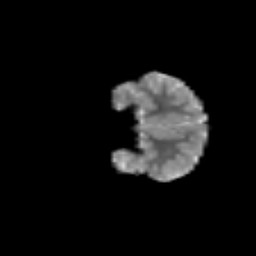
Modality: T2w
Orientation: coronal
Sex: female
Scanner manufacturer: siemens
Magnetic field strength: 3 T
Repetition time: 5 s
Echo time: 0.071 s